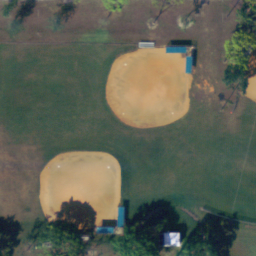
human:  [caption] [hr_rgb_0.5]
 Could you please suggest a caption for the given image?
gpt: Two small baseball diamonds compose of sand and weeds .

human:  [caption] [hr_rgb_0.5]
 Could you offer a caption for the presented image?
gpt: There are two baseball diamonds .

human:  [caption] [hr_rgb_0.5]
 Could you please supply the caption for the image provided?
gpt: Two old small baseball diamonds surrounded by plants .

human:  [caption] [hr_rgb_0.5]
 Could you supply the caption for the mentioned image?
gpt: Two small baseball diamonds with sands and grass .

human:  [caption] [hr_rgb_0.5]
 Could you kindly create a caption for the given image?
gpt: There are two baseball diamonds surrounded by plantss .